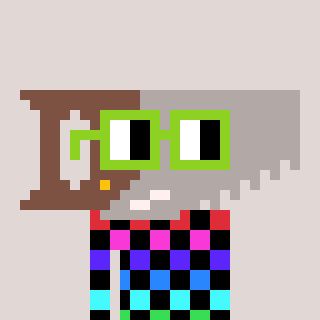
a pixel art character with square light green glasses, a saw-shaped head and a bege-colored body on a warm background